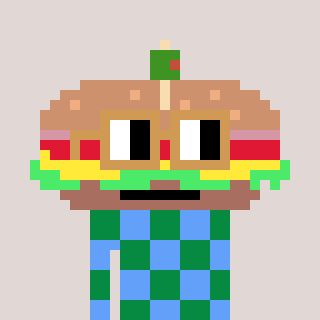
a pixel art character with square brown glasses, a sandwich-shaped head and a blue-colored body on a warm background